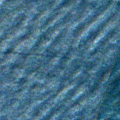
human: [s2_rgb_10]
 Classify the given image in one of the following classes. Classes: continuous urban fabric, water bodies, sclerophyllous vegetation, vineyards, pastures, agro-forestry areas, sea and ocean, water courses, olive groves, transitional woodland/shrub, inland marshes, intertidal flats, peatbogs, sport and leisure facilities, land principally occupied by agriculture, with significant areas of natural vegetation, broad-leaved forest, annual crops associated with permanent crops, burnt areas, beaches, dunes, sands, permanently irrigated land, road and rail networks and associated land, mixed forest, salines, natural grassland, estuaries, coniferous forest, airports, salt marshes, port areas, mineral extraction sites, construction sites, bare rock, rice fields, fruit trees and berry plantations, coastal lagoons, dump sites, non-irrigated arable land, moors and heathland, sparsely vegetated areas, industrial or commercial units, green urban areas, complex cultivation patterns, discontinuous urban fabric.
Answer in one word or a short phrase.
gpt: sea and ocean